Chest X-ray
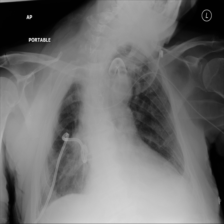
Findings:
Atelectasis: negative
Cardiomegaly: negative
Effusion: negative
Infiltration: negative
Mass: positive
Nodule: negative
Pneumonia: negative
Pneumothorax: negative
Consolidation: negative
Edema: negative
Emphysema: negative
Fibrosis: negative
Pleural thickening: negative
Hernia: negative